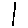
Label: line